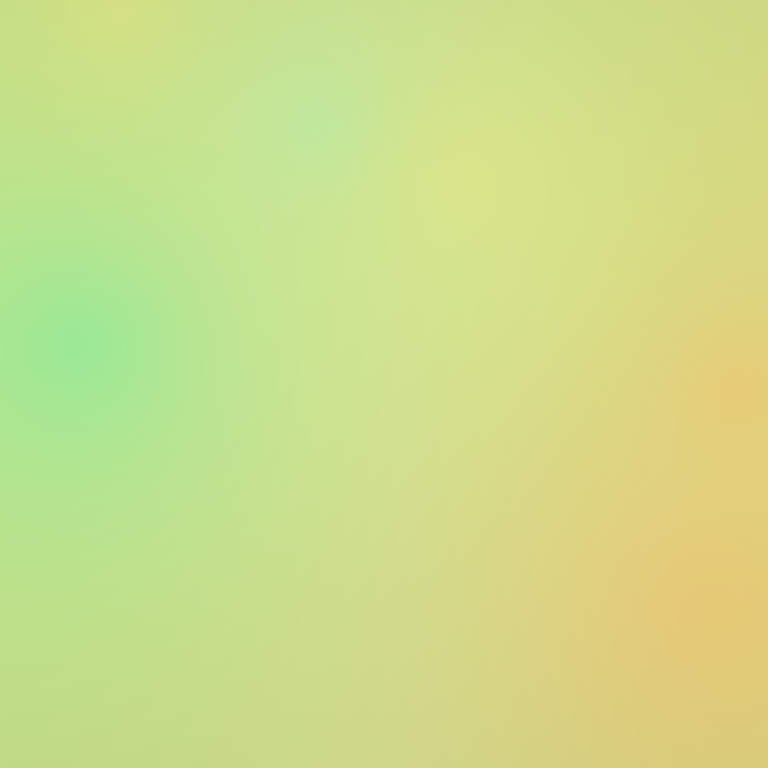
Abstract light effect, smooth gradient from soft yellow to gentle green, calm atmosphere, diffuse light, no room, no furniture, no objects.